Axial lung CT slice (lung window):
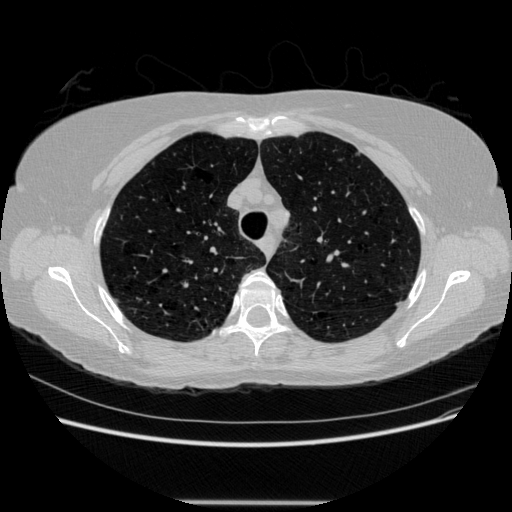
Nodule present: no